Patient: sex F, age 68
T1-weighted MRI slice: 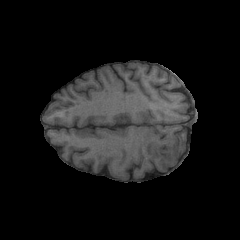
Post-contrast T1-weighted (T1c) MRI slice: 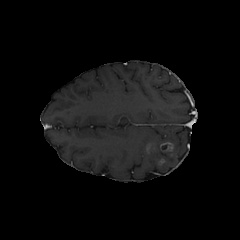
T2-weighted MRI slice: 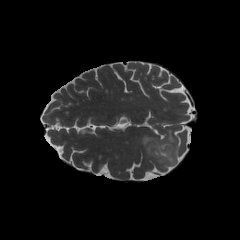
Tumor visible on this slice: yes
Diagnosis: Glioblastoma, IDH-wildtype
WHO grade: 4